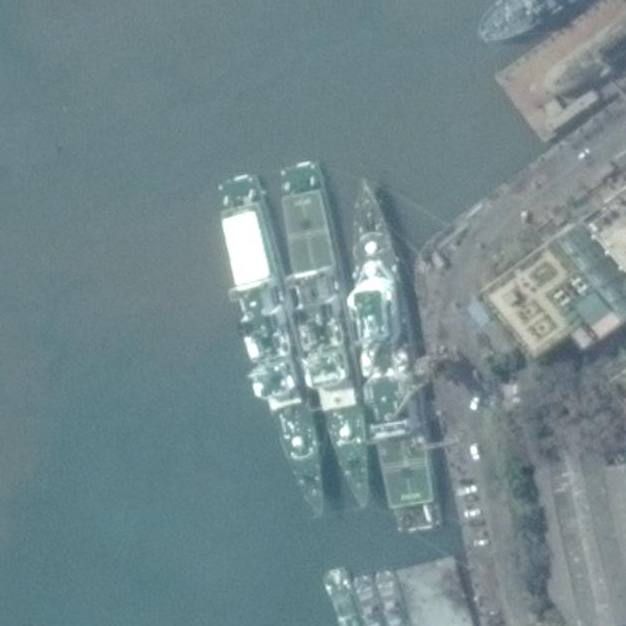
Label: cruiser